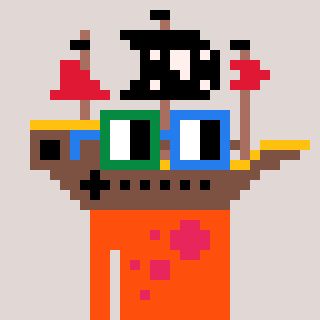
a pixel art character with square green and blue glasses, a pirateship-shaped head and a orange-colored body on a warm background